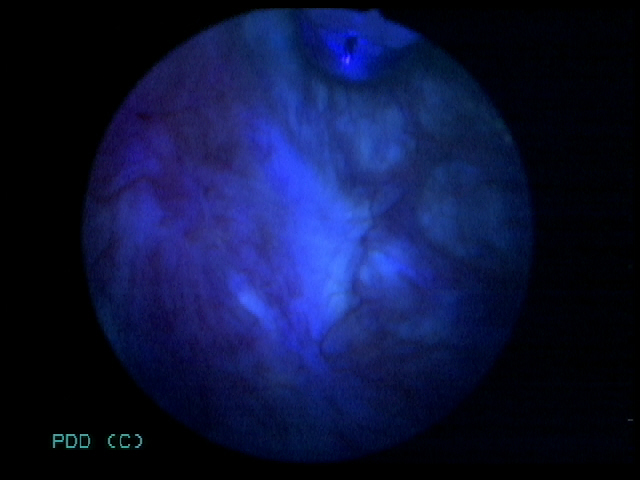
Modality: BLC
Class: Malignant
Subclass: CIS
Lesion: L1
Stage: Tis
Morphology: Non-papillary
Bladder cancer association: Yes